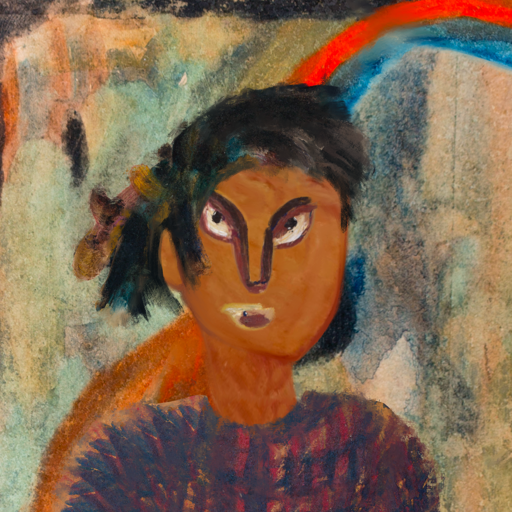
Background: Childish, Head And Neck Front: Pious_Lady, Face Front: After_Raid, Bust: In_The_Sun, Hair Front: Pipe, Head Accessory: Blank, Second Necklace: Blank, Necklace: Blank, Baby: Blank